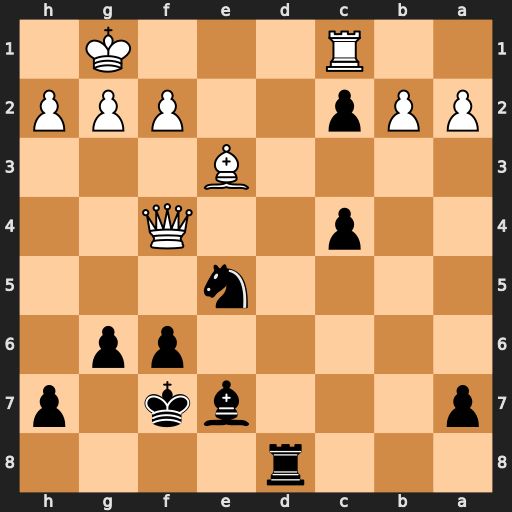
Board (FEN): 3r4/p3bk1p/5pp1/4n3/2p2Q2/4B3/PPp2PPP/2R3K1
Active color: b
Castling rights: -
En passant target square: -
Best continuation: Rd1+ Rxd1 cxd1=Q#